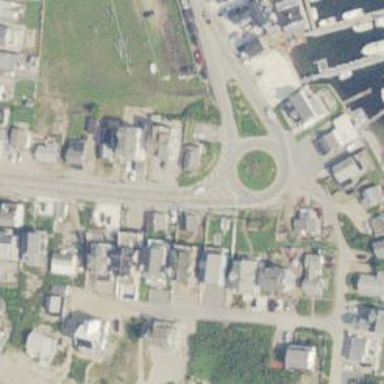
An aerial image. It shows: Secondary road around roundabout.